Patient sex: F
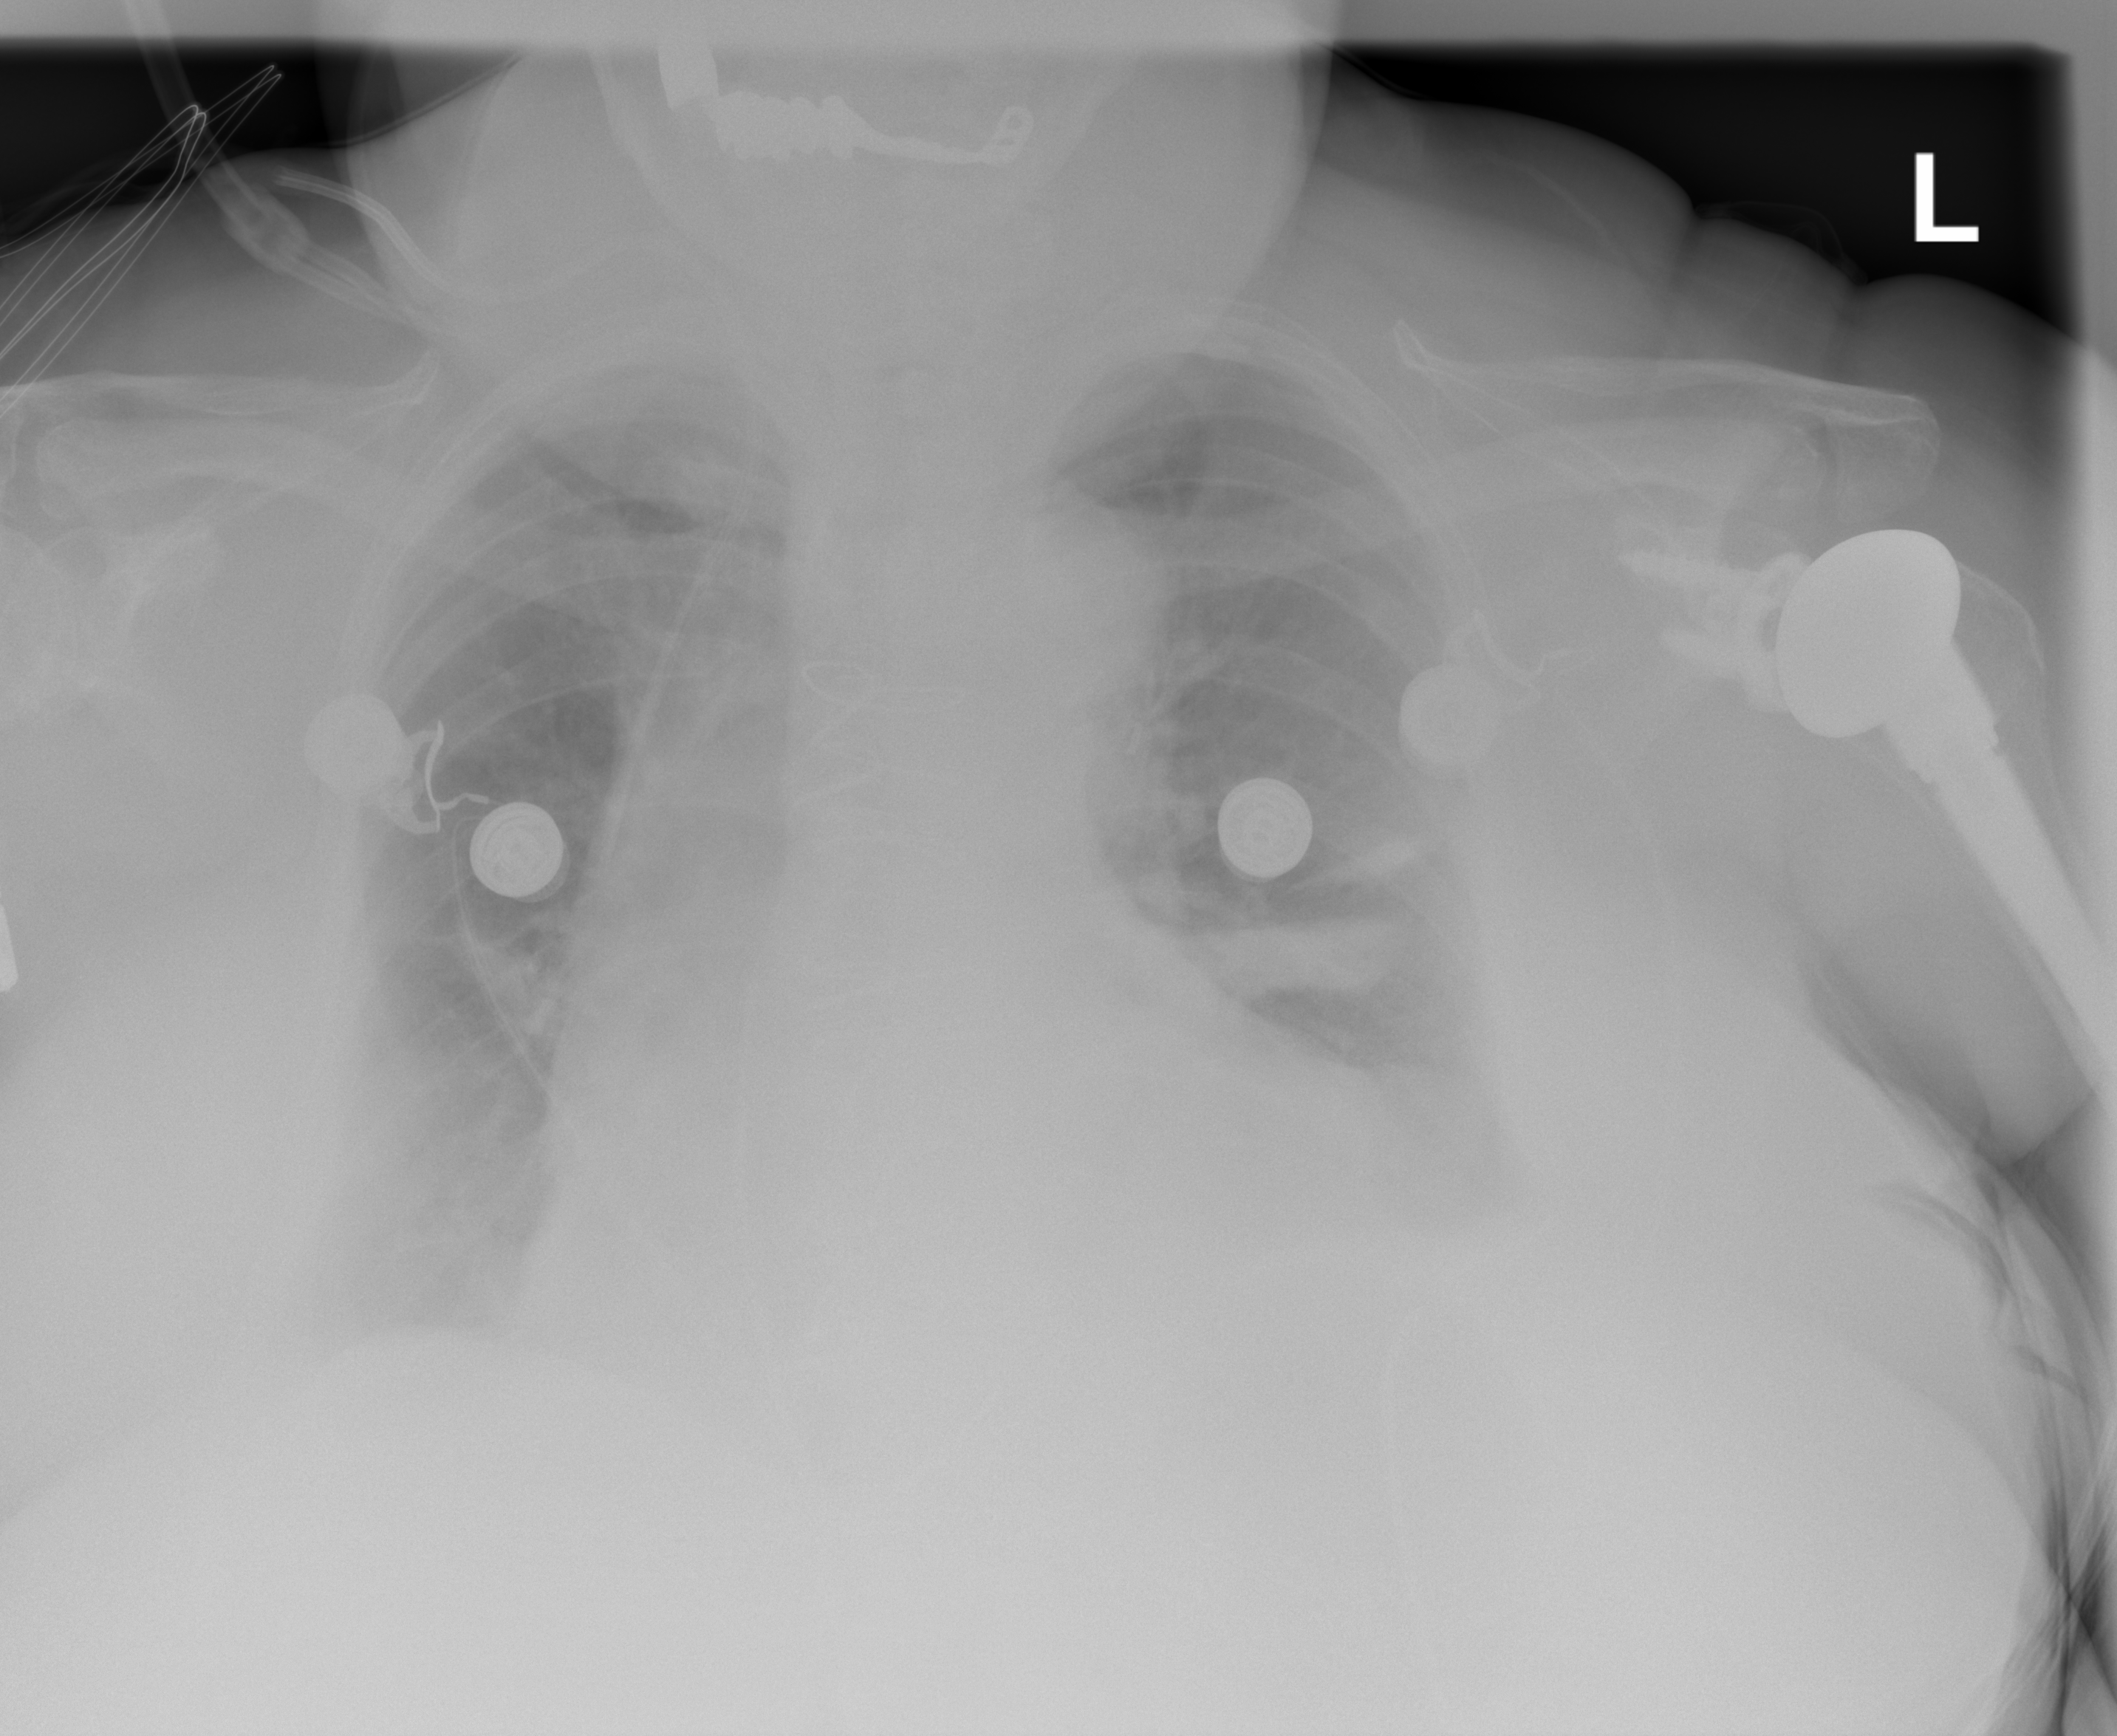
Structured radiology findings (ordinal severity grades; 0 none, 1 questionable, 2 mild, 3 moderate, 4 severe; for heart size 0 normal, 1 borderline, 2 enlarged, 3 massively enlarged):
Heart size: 0
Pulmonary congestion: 2
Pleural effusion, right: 2
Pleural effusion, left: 2
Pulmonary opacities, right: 2
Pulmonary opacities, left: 2
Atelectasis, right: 2
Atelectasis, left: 2